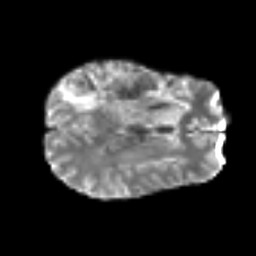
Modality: T2w
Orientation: axial
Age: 54
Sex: male
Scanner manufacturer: siemens
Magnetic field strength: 3 T
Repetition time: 6.1 s
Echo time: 0.101 s